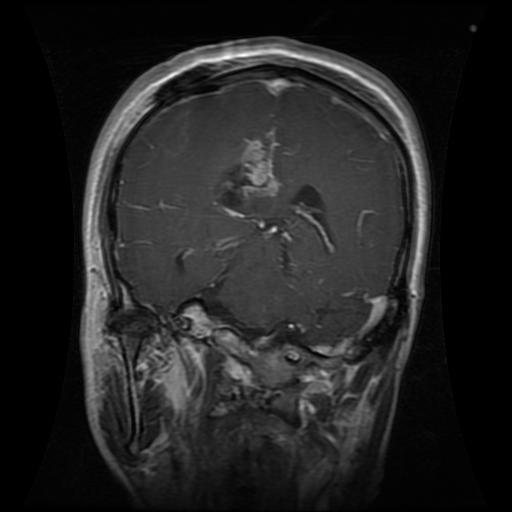
Label: glioma